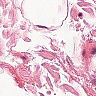
Metastatic tissue present: no